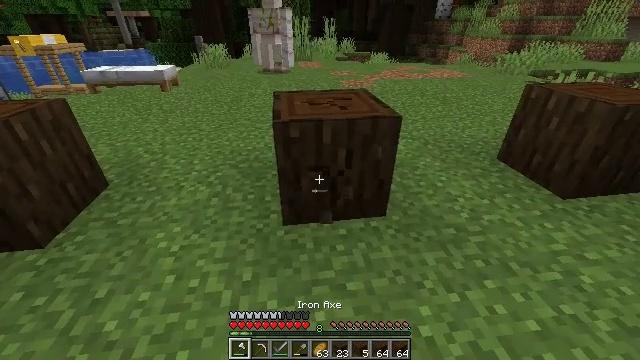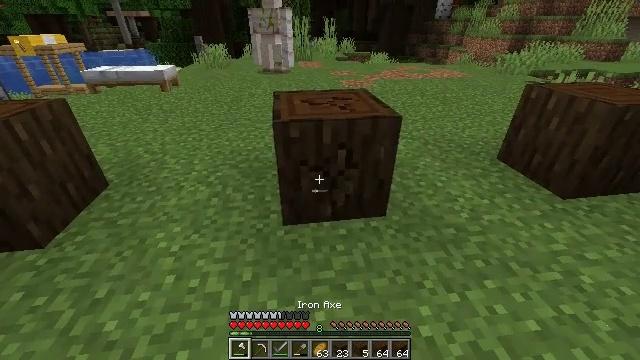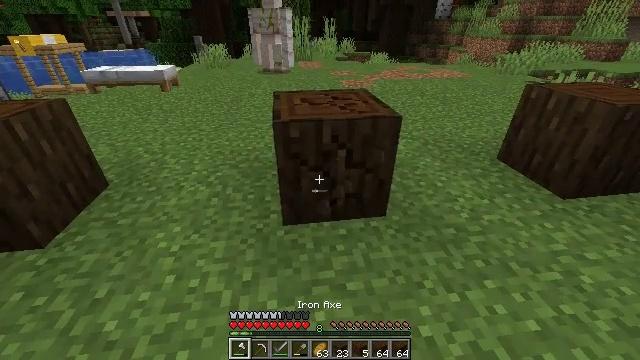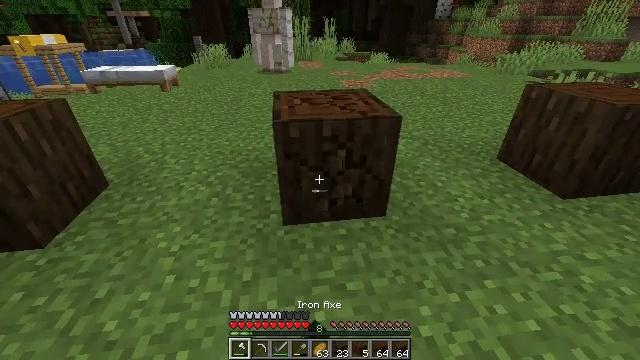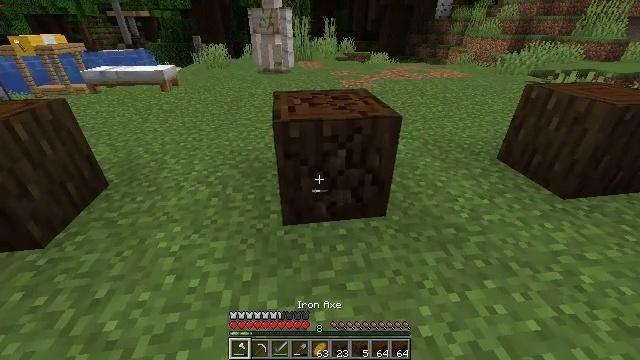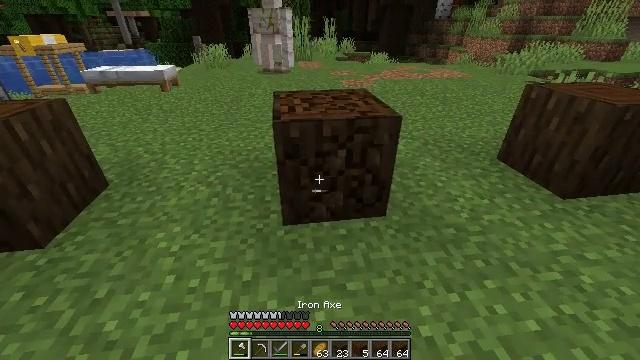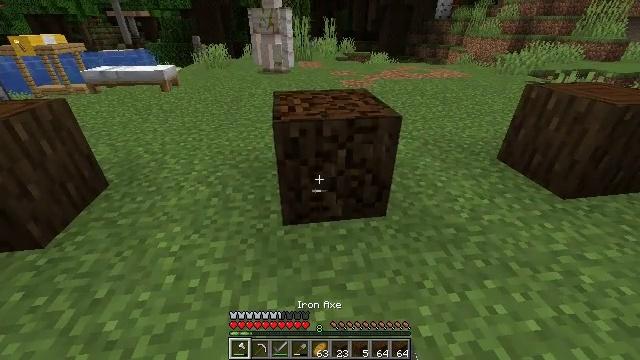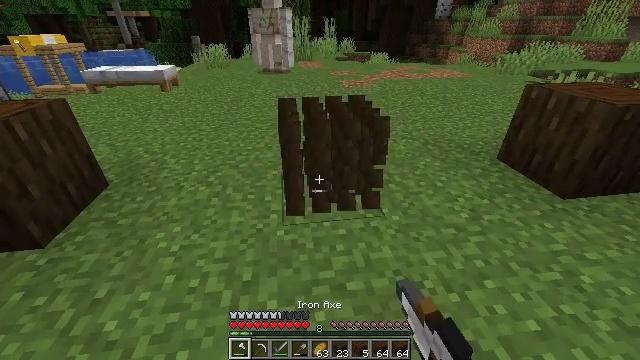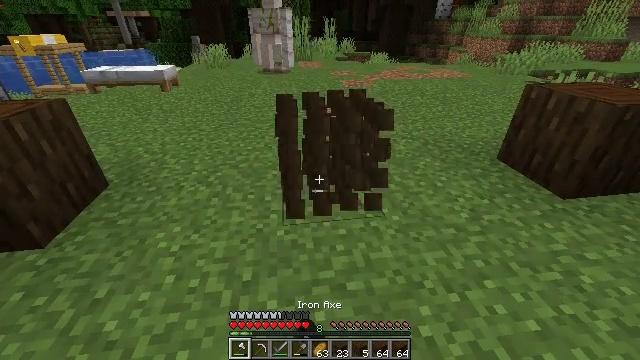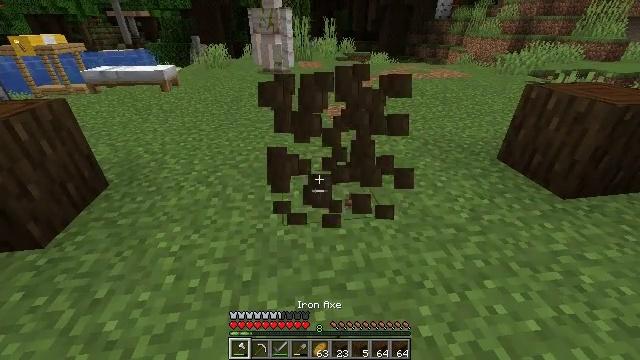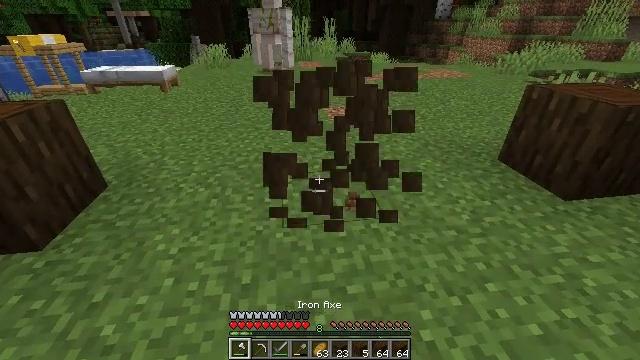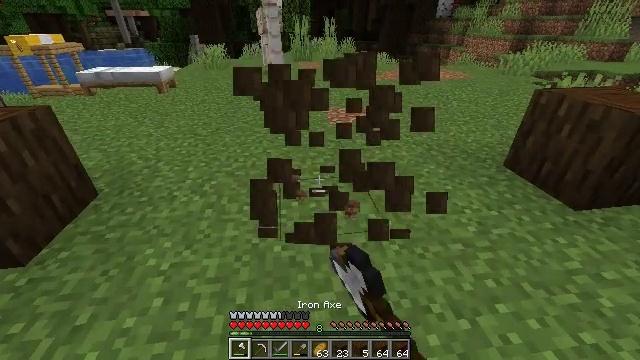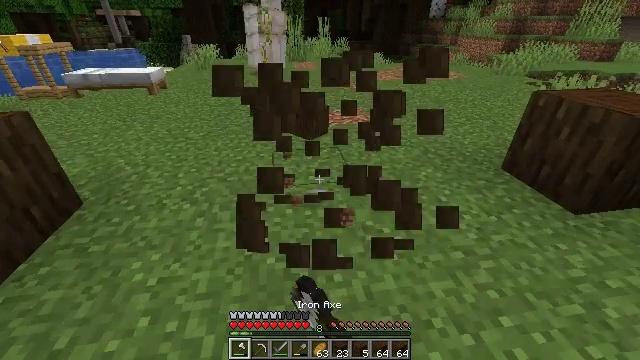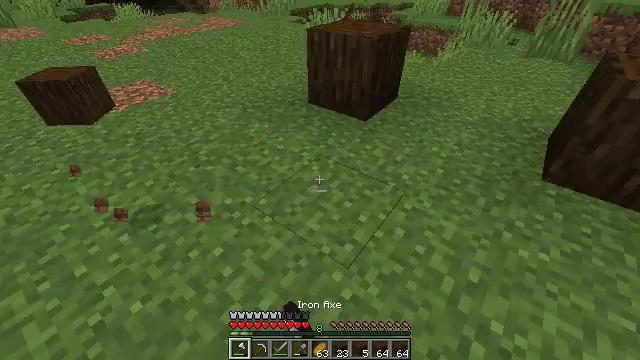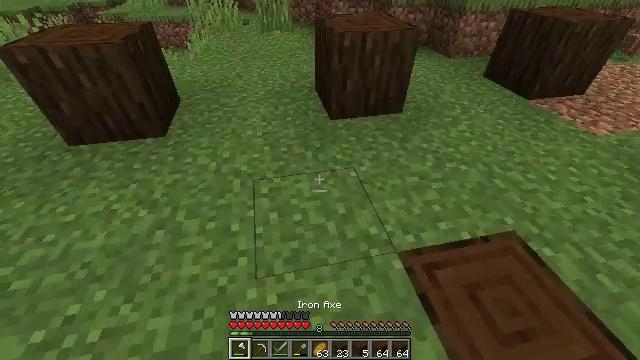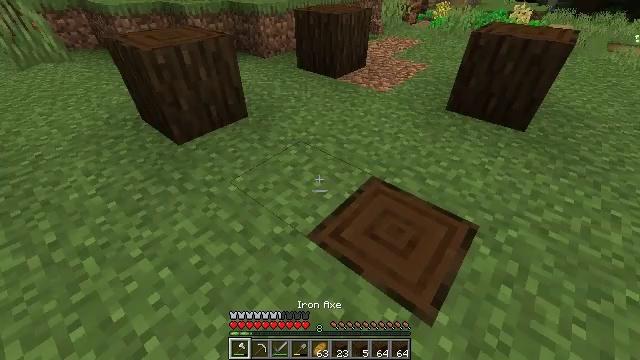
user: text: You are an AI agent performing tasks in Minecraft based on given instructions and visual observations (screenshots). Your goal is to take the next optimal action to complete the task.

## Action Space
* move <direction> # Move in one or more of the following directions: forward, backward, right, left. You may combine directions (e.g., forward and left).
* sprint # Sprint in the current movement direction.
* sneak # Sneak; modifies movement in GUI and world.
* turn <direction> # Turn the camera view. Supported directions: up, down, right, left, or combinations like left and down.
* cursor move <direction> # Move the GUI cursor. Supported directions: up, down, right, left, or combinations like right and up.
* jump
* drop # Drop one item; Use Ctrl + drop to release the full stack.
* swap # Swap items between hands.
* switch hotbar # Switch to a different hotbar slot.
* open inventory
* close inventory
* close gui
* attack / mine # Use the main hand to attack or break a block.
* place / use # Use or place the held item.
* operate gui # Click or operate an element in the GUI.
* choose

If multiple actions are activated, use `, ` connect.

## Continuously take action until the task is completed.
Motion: motion action
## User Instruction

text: Break the dark oak log in the forest.
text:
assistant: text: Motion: attack / mine
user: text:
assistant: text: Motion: attack / mine
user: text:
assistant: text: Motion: attack / mine
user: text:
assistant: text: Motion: attack / mine
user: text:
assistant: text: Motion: attack / mine
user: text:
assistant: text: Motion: attack / mine
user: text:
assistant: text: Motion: attack / mine
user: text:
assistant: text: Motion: attack / mine
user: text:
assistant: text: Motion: attack / mine
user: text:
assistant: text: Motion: move forward, attack / mine
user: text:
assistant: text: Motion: move forward, attack / mine
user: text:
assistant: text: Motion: move forward and move left, turn right, attack / mine
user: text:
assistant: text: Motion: move forward and move left, turn right and down
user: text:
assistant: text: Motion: move forward and move left, turn right and down
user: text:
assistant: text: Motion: move forward and move left, turn right and up
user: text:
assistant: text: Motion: move forward and move left, turn right and up
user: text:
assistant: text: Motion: move forward and move left, turn right and up
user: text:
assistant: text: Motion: move forward and move left, turn right and up
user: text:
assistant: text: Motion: turn up, attack / mine
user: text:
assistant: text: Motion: attack / mine
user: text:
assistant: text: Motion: turn up, attack / mine
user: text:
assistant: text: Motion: move forward, turn left and up, attack / mine
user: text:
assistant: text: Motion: move forward, attack / mine
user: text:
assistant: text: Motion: move forward, attack / mine
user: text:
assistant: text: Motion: move forward, turn right and up, attack / mine
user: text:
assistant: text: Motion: move forward, turn right and up, attack / mine
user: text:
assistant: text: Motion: move forward, turn right, attack / mine
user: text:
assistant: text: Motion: move forward, turn right, attack / mine
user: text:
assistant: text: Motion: move forward, turn right, attack / mine
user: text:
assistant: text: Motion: move forward, attack / mine